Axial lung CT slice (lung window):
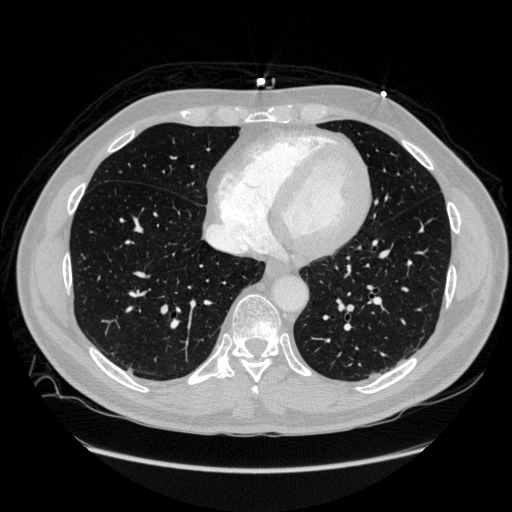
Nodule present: no